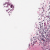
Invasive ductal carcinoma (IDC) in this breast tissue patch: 0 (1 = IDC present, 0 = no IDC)